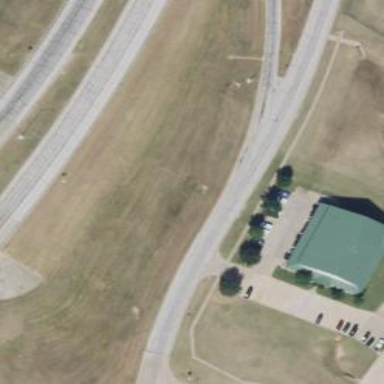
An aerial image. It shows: Tertiary road with frontage road along it.